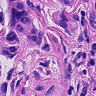
Metastatic tissue present: yes